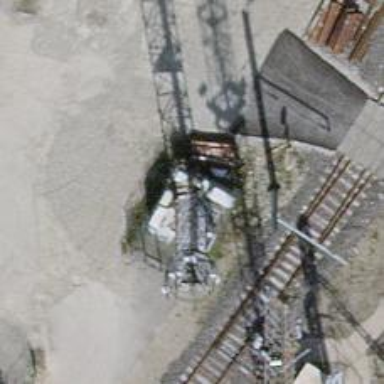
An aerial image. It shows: Man-made mast used for communication purposes.